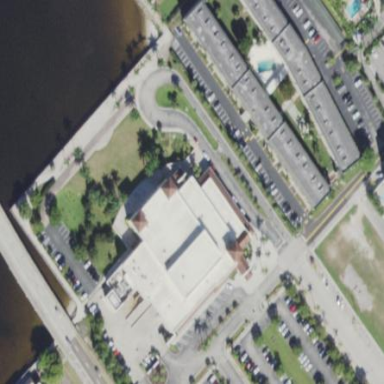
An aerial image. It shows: Public building serving as events venue.